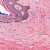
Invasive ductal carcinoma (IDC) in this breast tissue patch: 0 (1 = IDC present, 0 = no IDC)